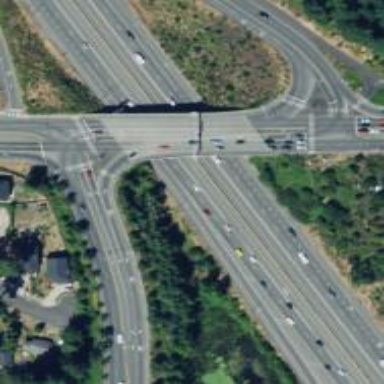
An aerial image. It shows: Secondary link road crossing over bridge.